Question: This is for all you regex hounds.
I need to filter my search in eclipse when I do a file search.
I am looking for 'aTracker' but this brings back hundreds of results so I want to be able to thin the results out.
First off I would like to remove 'aTracker.sendException' and possibly others.

This is a common problem for me so I'm finally posting for a solution so I don't need to go fetch my waders every time a search like this comes along.
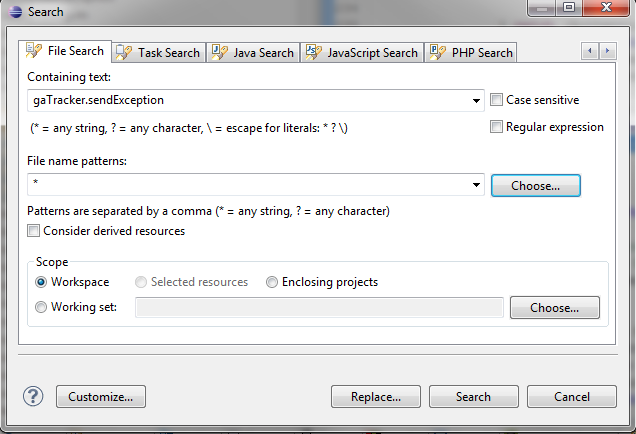
Answer: To match all 'aTracker' except 'aTracker.sendException', you can use a negative lookahead if eclipse supports it:
'''
aTracker(?!\.sendException)
'''
You should check the 'Regular expression' box I think.